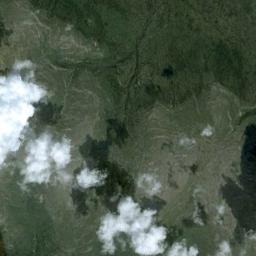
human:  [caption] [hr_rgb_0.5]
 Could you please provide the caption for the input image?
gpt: There is a thick cloud and a thin cloud on the sea .

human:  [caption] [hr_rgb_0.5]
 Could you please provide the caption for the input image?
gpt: The cumulus clouds are located above the land covered by some vegetation and the shadow of the clouds is on the land .

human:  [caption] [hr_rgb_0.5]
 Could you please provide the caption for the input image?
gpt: White clouds are in the air and clouds are cast on the green earth .

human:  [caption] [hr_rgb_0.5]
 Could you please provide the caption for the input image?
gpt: The white cloud is above green land .

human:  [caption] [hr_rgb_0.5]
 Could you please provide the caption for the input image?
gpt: Some pieces of white clouds over a green plain .